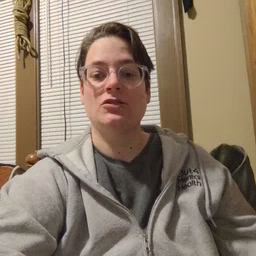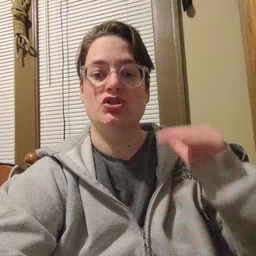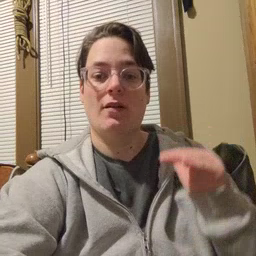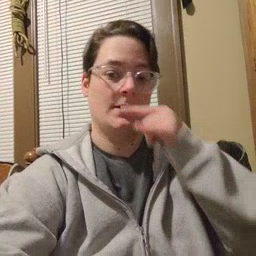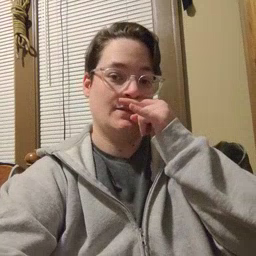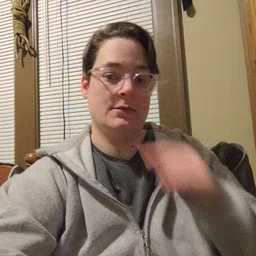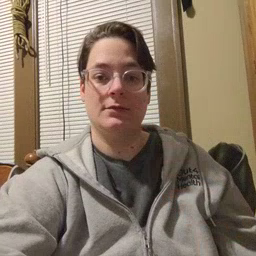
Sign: child